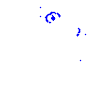
Particle: proton